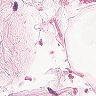
Metastatic tissue present: no